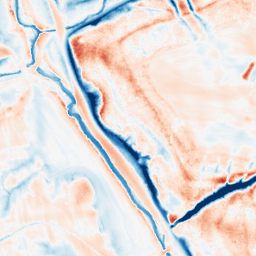
Category: edge_preserving
Decomposition family: guided
Decomposition parameters: radius: 8
eps: 0.1
Upsampling method: sinc_hamming
Upsampling parameters: scale: 4
kernel_size: 8
Upsampling scale: 4